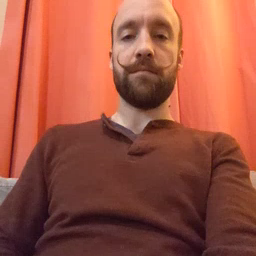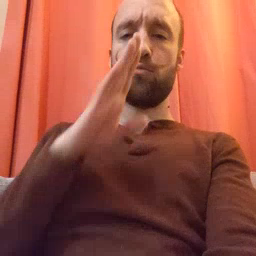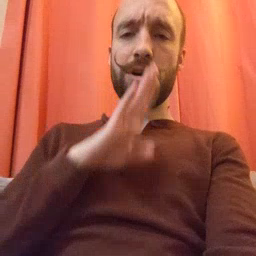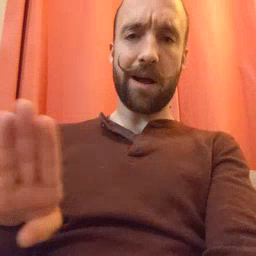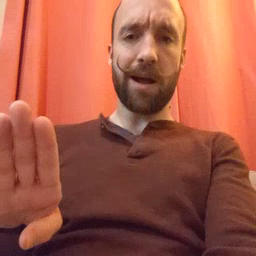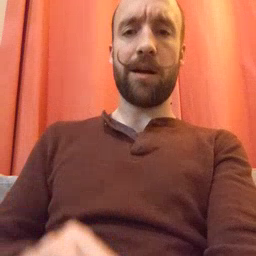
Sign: quiet